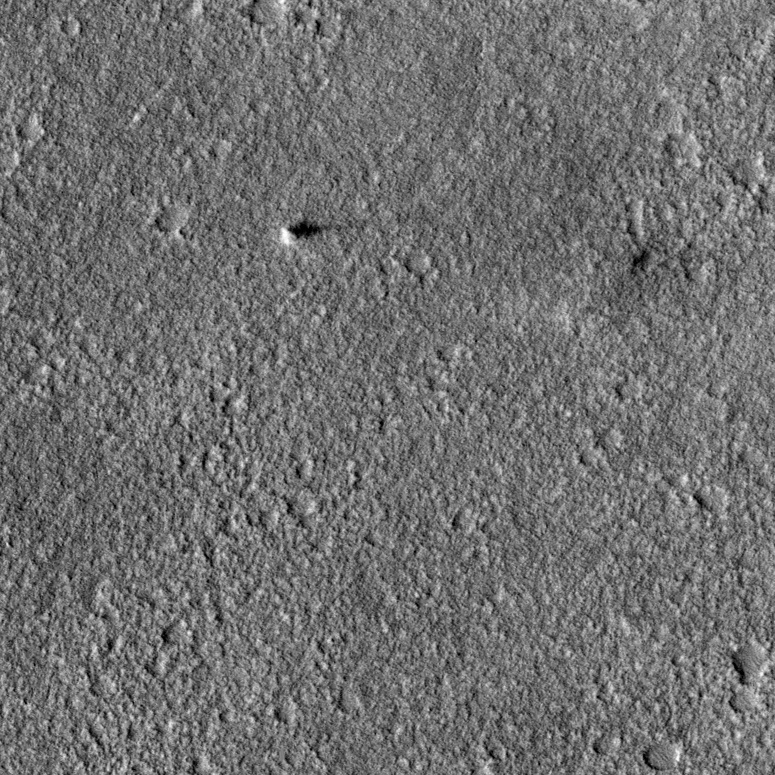
Label: dustdevil